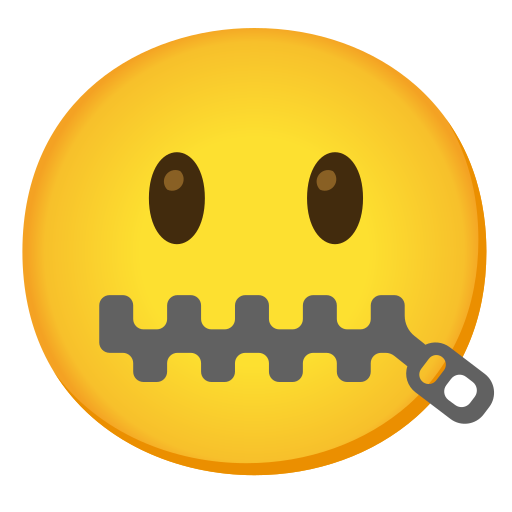
Emoji: 🤐